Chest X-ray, AP view. Patient: 43 years old, sex M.
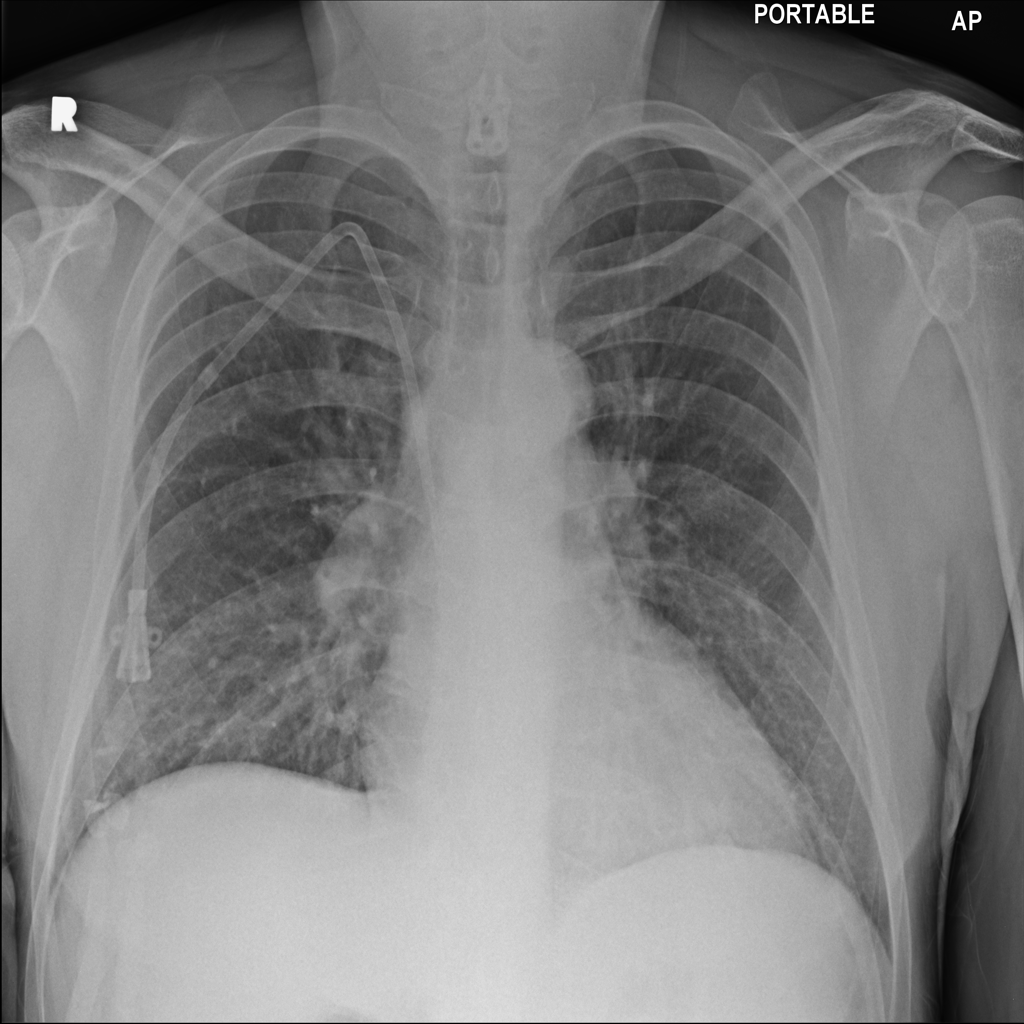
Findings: Atelectasis, Infiltration